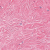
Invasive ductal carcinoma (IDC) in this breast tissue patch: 0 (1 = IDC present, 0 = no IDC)